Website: crate-barrel
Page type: customer-info-address
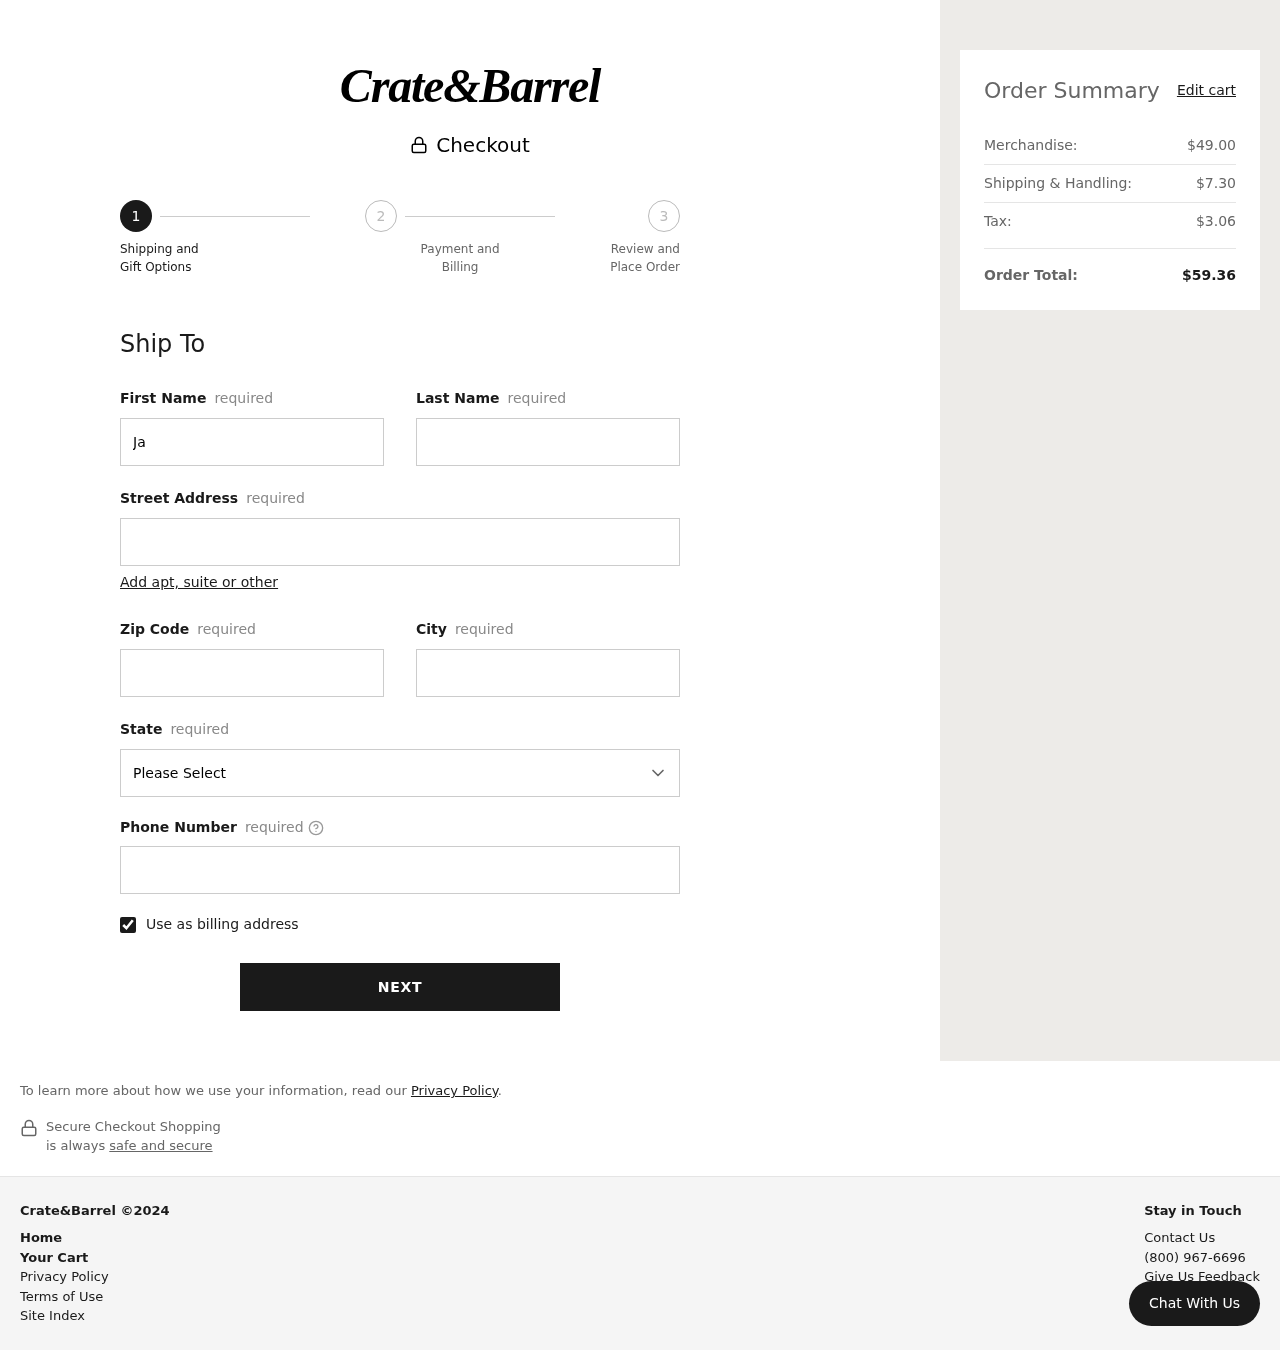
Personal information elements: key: PII_CITY
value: West Dominique
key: PII_FIRSTNAME
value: James
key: PII_LASTNAME
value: Clark
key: PII_PHONE
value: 2222856475
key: PII_POSTCODE
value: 88583
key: PII_STATE
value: Connecticut
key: PII_STREET
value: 24874 Miller Isle Suite 190
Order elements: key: ORDER_SUBTOTAL
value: $49.00
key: ORDER_SHIPPING_COST
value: $7.30
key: ORDER_TAX
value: $3.06
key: ORDER_TOTAL
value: $59.36